Interaction volume radius: 5 \u00c5
Interaction volume height: 35 \u00c5
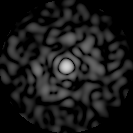
Disorder parameter: 0.7882